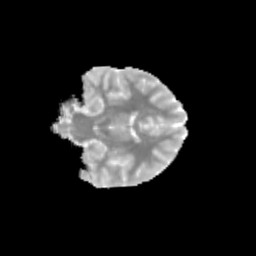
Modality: MD
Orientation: coronal
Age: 11
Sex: female
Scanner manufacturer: siemens
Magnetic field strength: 3 T
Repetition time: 3.8 s
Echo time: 0.07 s